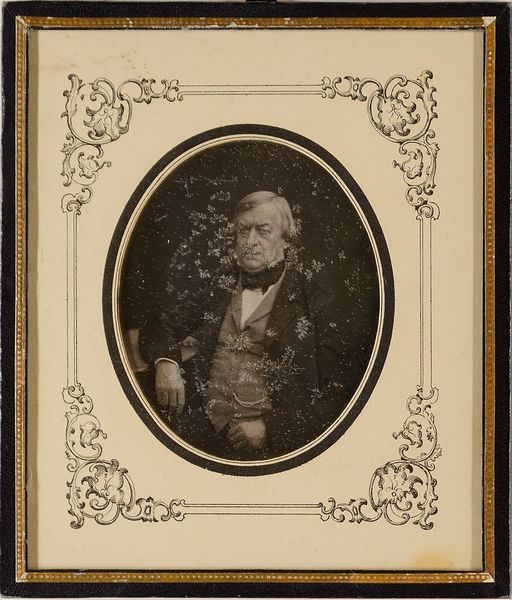
Titel: Unbekannter Mann
Künstler: A. Hagmann
Standort: Hamburg
Institution: Museum für Kunst und Gewerbe Hamburg
Schlagwörter: mann, portrait, figur, foto, fotografie, photographie, photo, lichtbild, daguerreotypie, bildwerke, angewandte und bildende kunst, hessische systematik, porträt, porträtfotografie, porträtphotographie, hüftbild